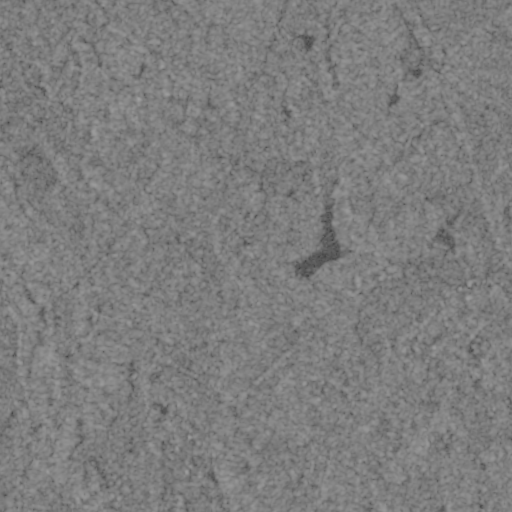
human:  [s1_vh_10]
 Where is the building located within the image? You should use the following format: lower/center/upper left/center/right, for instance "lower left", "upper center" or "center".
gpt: The building is located in the upper right of the image.
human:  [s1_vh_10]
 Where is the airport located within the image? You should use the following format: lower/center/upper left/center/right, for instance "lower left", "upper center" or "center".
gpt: There is no airport in the image.

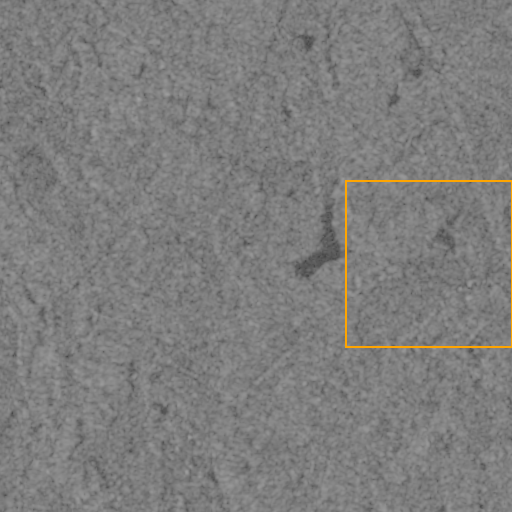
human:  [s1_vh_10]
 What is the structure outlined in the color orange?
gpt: The structure outlined in orange is a crop field.
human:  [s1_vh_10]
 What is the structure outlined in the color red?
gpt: There is no red outline.